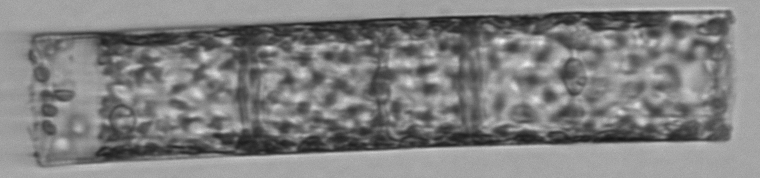
Label: Guinardia_flaccida